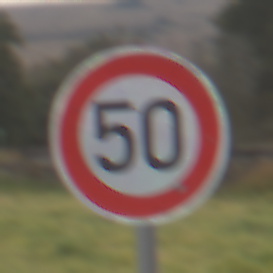
Verkehrszeichen: Geschwindigkeit50
Umgebung: Outdoor, Nature
Tageszeit: MorningAfternoon
Wetter: Overcast
Licht: Natural
Jahreszeit: NotSpecified
Kontrast: LowContrast